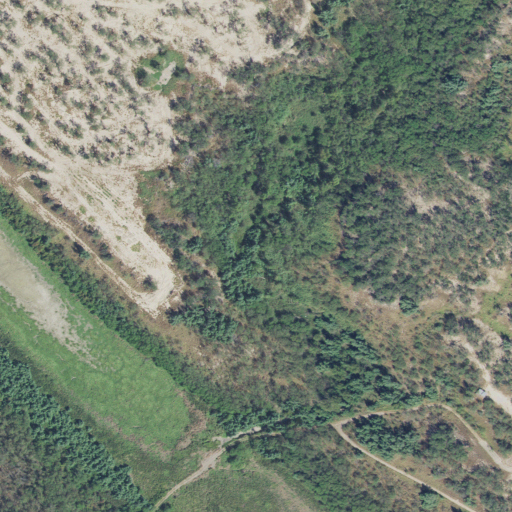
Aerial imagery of valley in Texas named El Arroyo Zopilote containing woody wetlands, shrub, deciduous forest, herbaceous wetlands, mixed forest, and evergreen forest